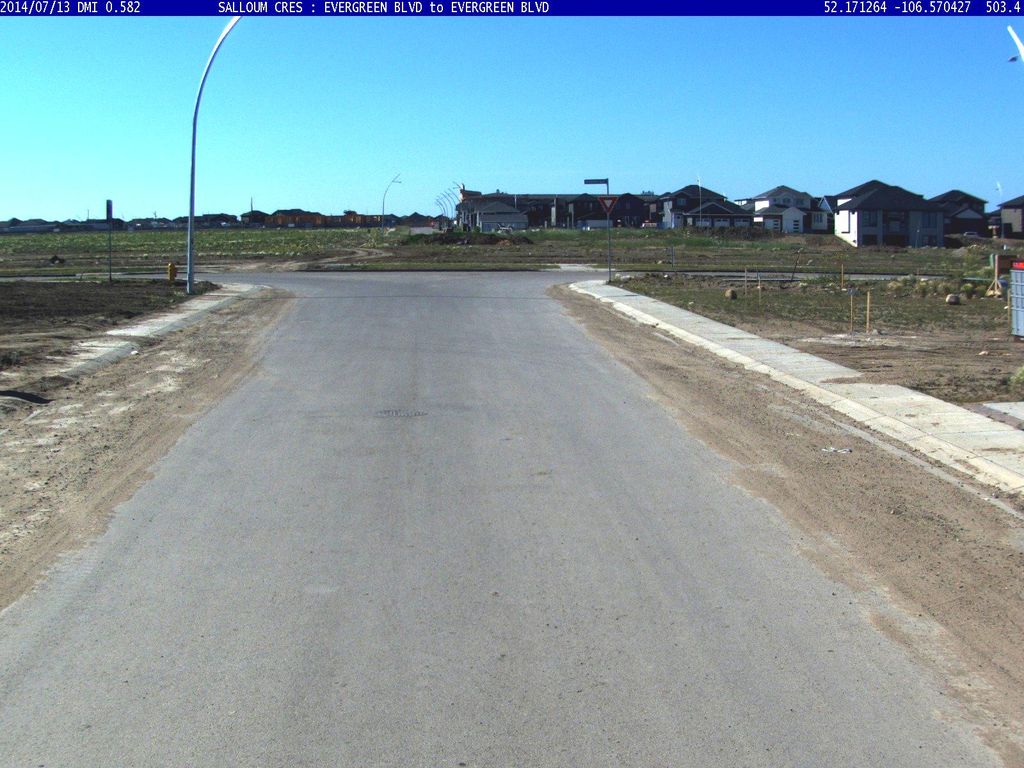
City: saskatoon